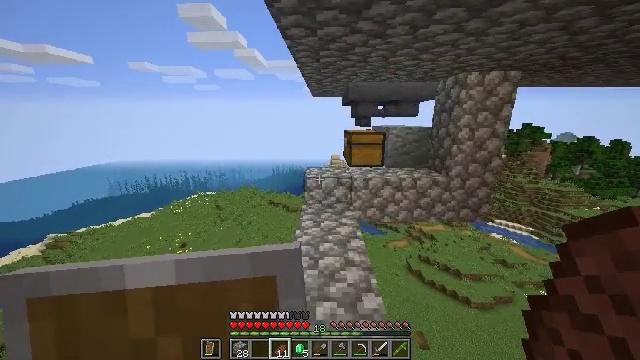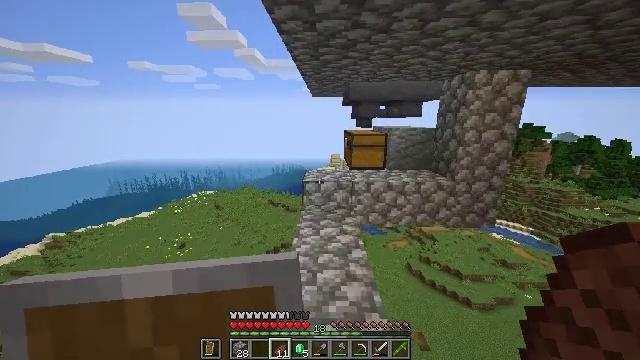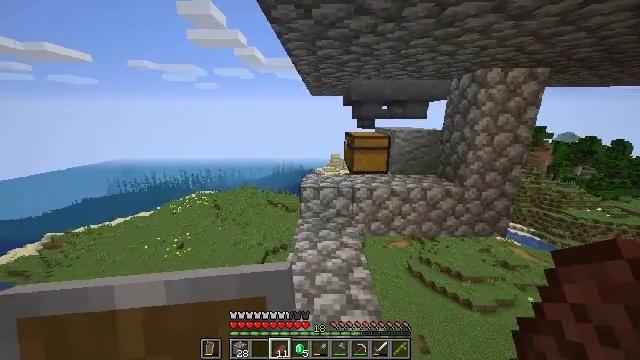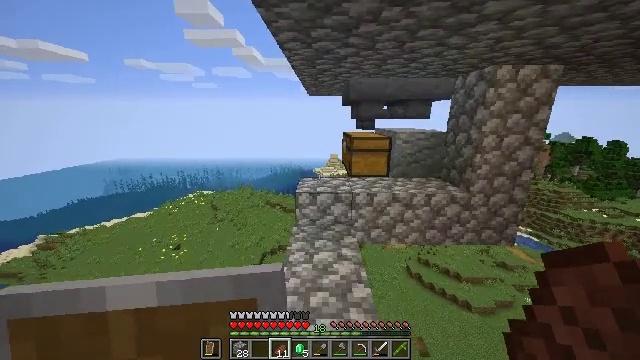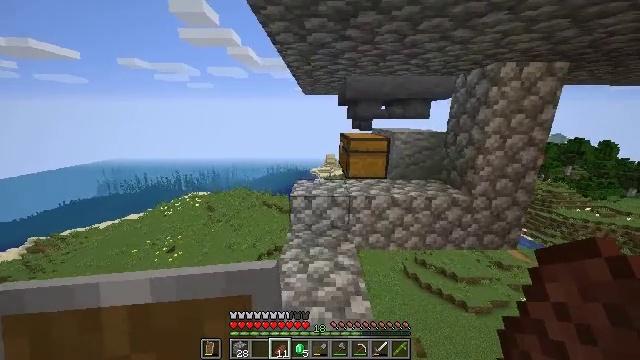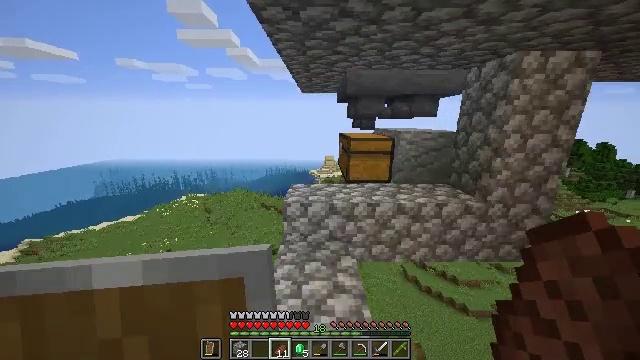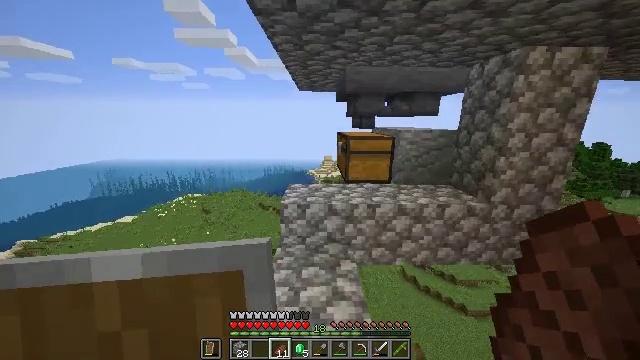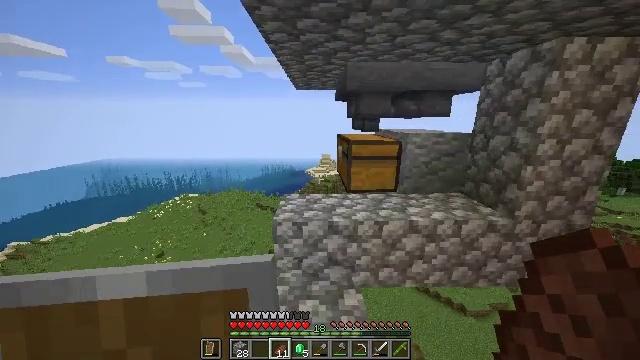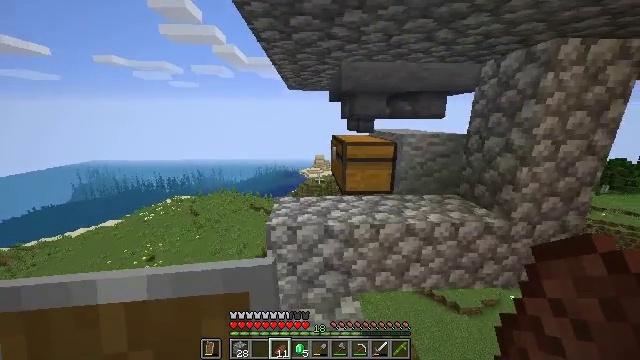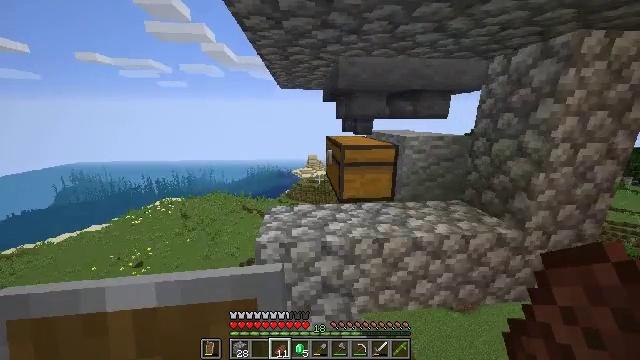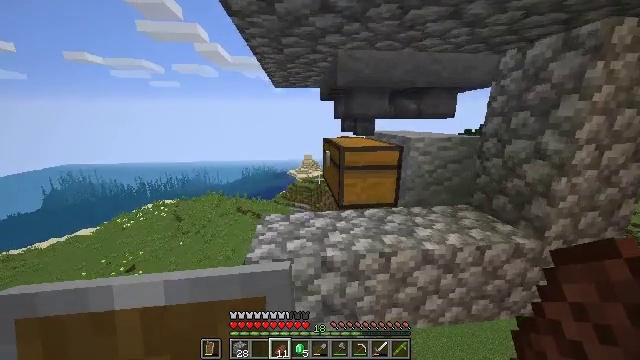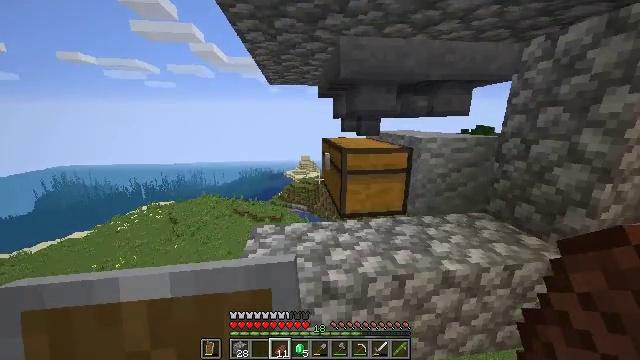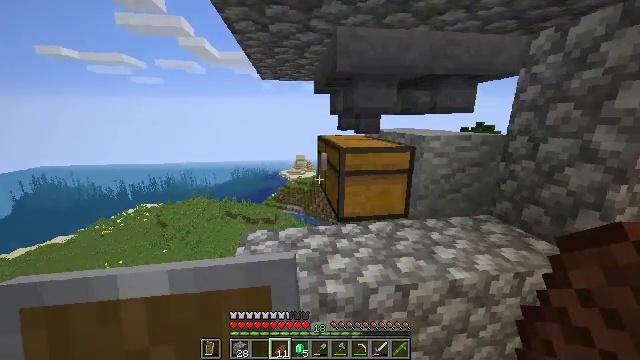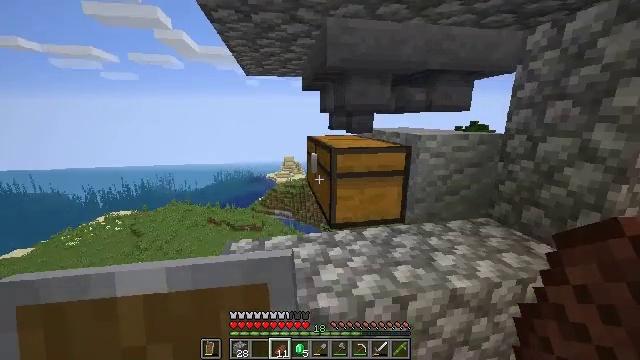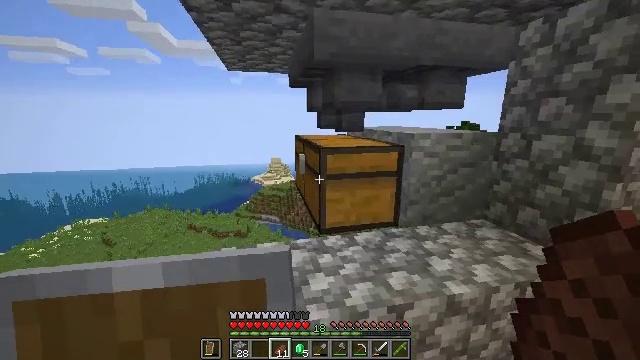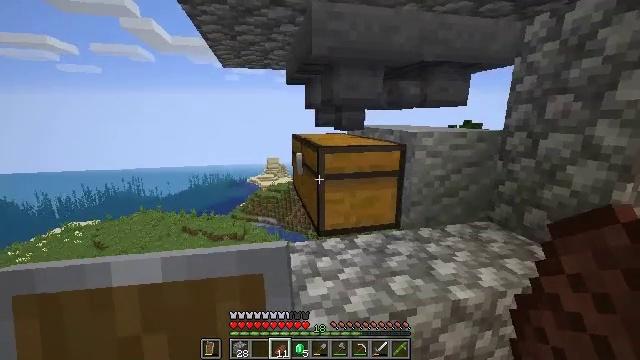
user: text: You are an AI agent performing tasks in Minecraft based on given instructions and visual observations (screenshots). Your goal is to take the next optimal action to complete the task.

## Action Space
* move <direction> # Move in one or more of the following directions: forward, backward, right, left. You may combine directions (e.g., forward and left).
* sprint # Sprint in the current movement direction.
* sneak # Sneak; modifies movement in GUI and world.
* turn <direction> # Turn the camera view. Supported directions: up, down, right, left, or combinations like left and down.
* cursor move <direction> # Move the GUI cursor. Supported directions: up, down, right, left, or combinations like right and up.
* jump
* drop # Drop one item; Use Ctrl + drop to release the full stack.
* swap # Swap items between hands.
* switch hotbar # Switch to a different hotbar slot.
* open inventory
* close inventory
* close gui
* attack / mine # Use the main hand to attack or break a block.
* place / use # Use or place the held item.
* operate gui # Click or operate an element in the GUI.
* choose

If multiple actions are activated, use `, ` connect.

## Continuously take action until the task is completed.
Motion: motion action
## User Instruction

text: Eliminate the villager.
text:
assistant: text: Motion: move forward
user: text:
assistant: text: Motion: move forward
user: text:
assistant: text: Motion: move forward
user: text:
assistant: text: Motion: move forward
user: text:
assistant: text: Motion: move forward
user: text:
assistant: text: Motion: move forward
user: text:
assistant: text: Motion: move forward
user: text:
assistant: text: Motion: move forward, turn right
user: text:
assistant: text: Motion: move forward, turn right
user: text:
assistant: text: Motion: move forward, turn right
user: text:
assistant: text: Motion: no_op
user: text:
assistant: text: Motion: turn right
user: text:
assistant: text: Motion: turn right
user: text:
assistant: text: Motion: turn right
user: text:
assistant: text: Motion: use / place
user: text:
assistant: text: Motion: use / place
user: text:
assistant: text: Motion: use / place
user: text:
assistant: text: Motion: no_op
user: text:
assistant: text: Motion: no_op
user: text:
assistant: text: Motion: no_op
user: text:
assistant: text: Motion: no_op
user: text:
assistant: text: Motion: no_op
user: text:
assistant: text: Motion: no_op
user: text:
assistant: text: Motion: no_op
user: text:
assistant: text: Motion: no_op
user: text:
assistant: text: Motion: no_op
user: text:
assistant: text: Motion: close inventory
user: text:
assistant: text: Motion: close inventory
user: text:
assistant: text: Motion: turn right, close inventory
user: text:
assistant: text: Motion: turn right and down